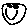
Label: smiley face